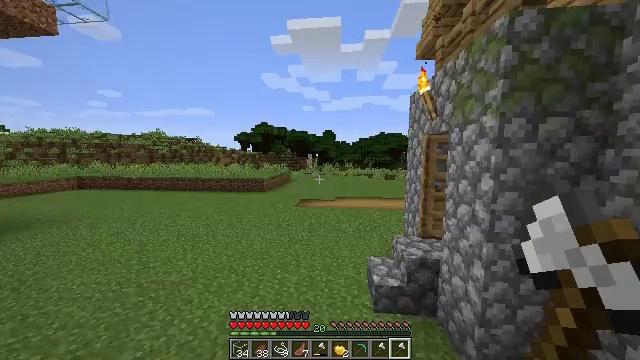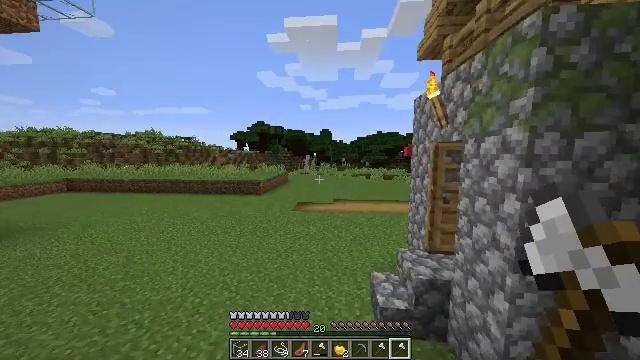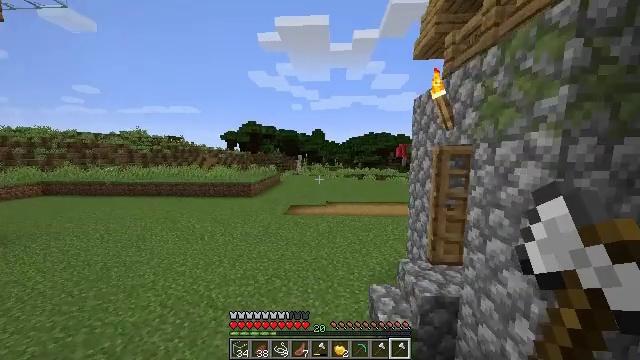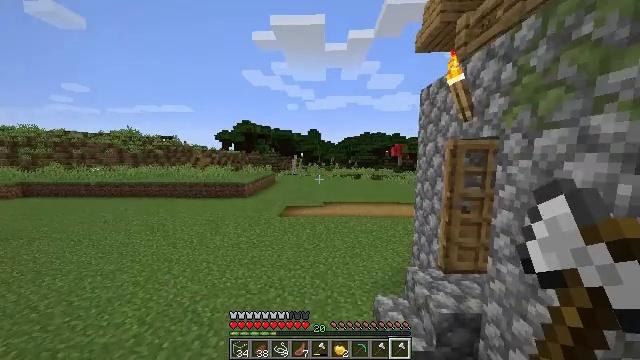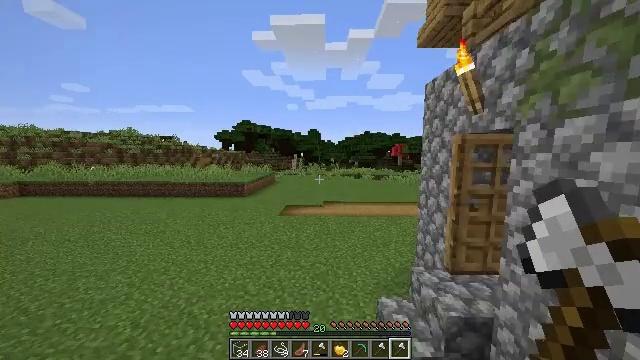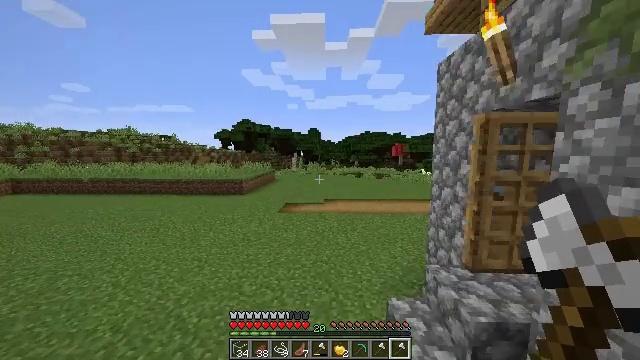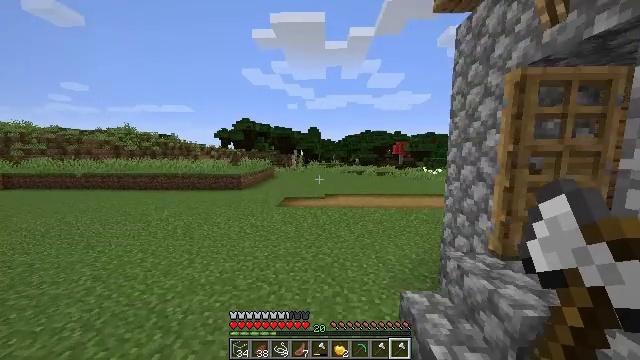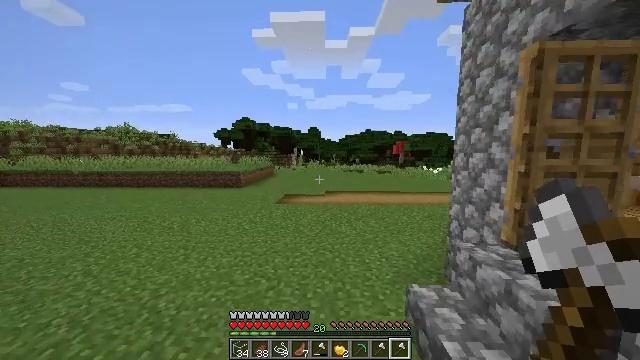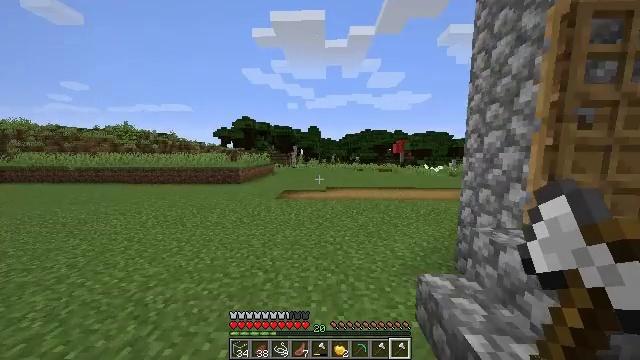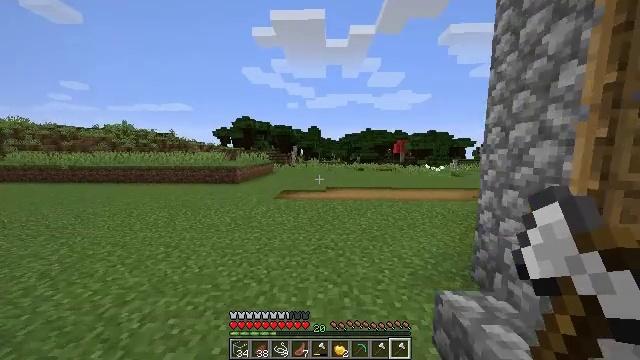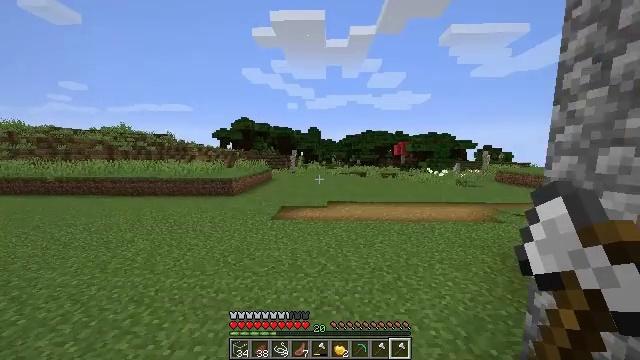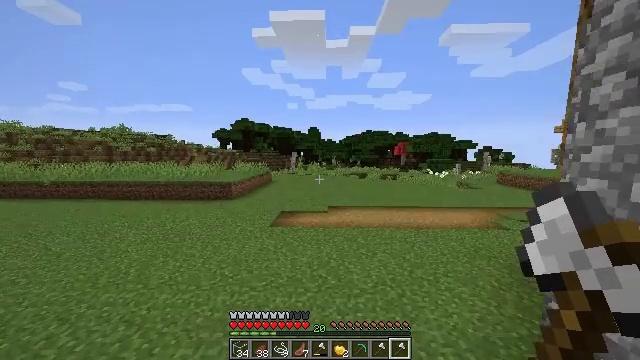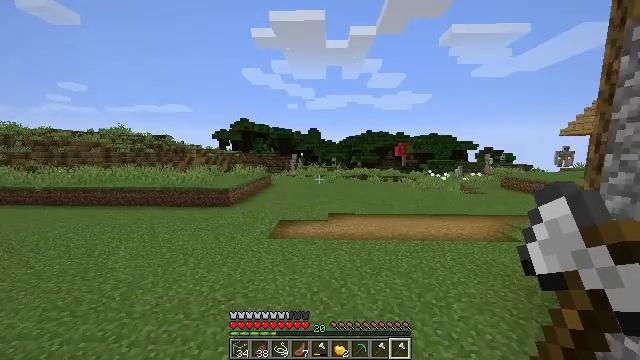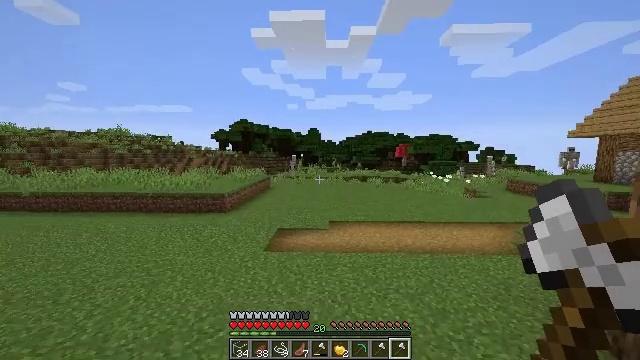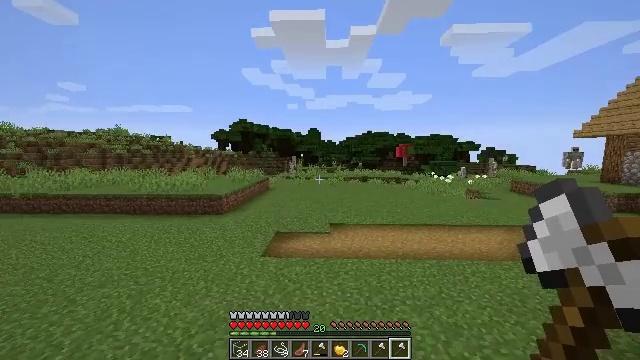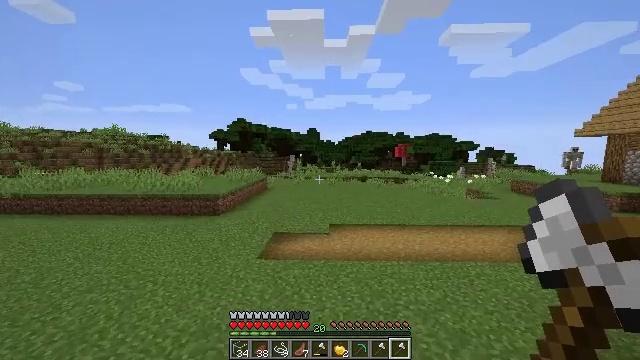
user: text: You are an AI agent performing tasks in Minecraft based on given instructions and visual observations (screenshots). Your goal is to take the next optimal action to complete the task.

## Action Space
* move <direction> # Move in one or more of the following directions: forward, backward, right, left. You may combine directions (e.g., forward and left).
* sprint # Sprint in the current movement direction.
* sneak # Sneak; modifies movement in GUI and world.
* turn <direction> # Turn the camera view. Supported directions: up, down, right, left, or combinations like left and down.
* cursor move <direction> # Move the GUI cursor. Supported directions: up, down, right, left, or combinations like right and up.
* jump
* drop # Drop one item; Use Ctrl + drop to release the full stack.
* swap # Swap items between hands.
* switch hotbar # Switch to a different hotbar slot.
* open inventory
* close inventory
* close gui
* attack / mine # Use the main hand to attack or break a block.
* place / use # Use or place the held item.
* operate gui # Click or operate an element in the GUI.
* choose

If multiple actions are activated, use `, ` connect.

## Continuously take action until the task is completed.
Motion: motion action
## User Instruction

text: Kill the sheep.
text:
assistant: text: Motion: move forward, jump
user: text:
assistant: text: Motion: move forward, turn right, jump
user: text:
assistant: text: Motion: move forward, turn right, jump
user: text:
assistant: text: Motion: move forward, jump
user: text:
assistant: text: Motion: move forward, jump
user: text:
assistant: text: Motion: move forward, sprint, jump
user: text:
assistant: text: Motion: move forward, sprint, jump
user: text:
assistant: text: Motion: move forward, sprint, jump
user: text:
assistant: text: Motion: move forward, sprint, jump
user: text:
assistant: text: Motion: move forward, jump
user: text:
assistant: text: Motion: move forward, jump
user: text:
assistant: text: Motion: move forward, jump
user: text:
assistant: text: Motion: move forward, jump
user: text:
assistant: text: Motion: move forward, jump
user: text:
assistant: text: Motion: move forward, jump
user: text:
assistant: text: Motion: move forward, turn right, jump
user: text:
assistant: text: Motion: move forward, turn right, jump
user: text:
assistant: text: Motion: move forward, sprint, turn right, jump
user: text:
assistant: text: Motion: move forward, sprint, turn right, jump
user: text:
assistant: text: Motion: move forward, sprint, jump
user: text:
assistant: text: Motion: move forward, sprint, jump
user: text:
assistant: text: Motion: move forward, jump
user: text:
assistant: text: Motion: move forward, jump
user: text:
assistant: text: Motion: move forward, jump
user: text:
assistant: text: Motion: move forward, jump
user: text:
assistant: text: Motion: move forward, jump
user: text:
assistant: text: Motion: move forward, jump
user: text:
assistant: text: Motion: move forward, jump
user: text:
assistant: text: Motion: move forward, turn left, jump
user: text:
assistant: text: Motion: move forward, turn left, jump